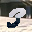
Label: 3